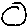
Label: circle